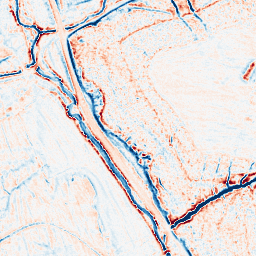
Category: multiscale
Decomposition family: dog_multiscale
Decomposition parameters: sigma_ratio: 1.4
n_scales: 4
base_sigma: 0.5
Upsampling method: quintic
Upsampling parameters: scale: 8
Upsampling scale: 8